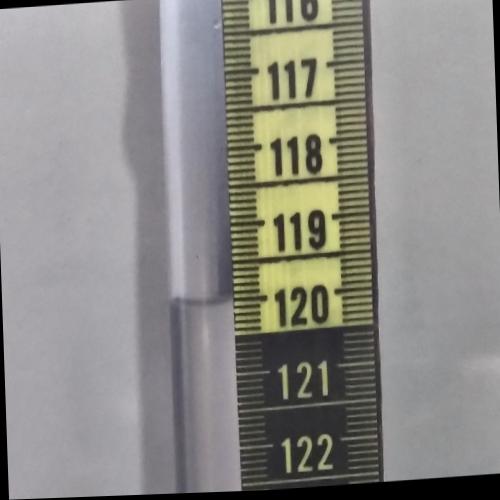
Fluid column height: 120.0 cm